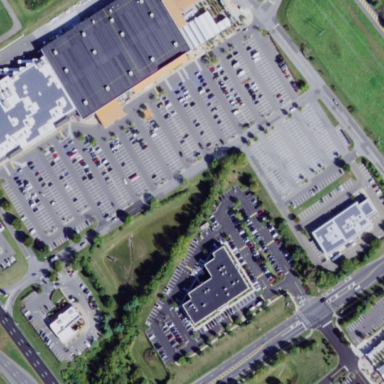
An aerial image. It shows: Retail area.